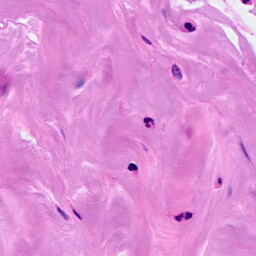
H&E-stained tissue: Breast